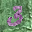
Label: 3